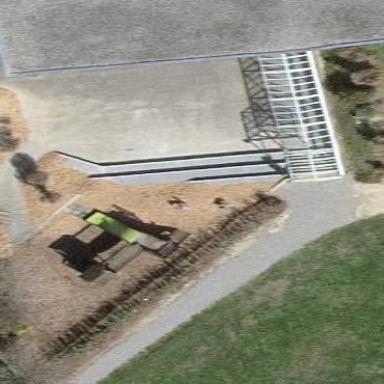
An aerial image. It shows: Playground area for leisure land.